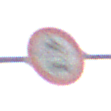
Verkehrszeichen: VerbotKraftfahrzeuge
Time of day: SunriseSunset
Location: Outdoor (RoadRail)
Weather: PartlyCloudy
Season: NotSpecified
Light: Natural